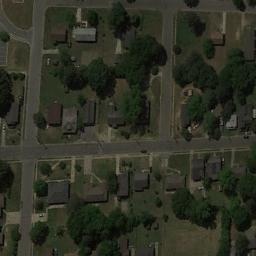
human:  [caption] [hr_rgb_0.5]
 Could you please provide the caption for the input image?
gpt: There is a road on the right of the medium-sized house .

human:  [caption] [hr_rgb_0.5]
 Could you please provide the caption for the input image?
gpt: The medium residential is on the grass next to some trees and road .

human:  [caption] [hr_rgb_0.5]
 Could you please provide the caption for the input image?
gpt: There are many buildings in medium residential area .

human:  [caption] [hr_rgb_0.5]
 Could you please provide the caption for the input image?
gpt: The medium residential area has some houses on the grass and some trees are among these houses .

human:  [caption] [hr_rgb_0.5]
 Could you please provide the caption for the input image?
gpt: There are some green trees and buildings on the medium residential area .